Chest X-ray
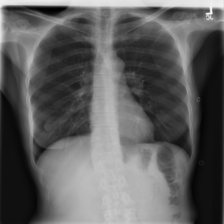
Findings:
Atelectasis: negative
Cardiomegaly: negative
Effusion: negative
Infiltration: positive
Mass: negative
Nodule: negative
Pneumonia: negative
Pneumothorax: negative
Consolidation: negative
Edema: negative
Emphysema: negative
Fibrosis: negative
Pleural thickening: negative
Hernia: negative